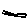
Label: line